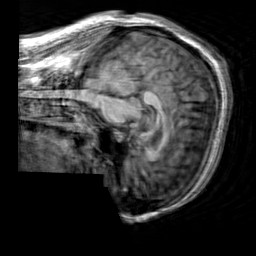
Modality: T1w
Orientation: sagittal
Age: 45
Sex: male
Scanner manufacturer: siemens
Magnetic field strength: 3 T
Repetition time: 2.3 s
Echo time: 0.00303 s